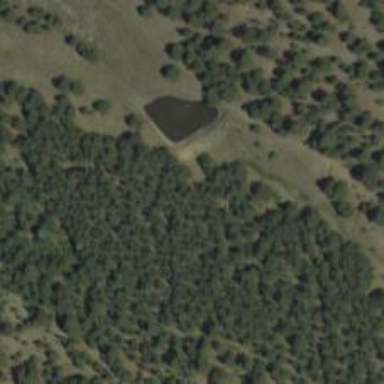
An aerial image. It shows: Reservoir area.